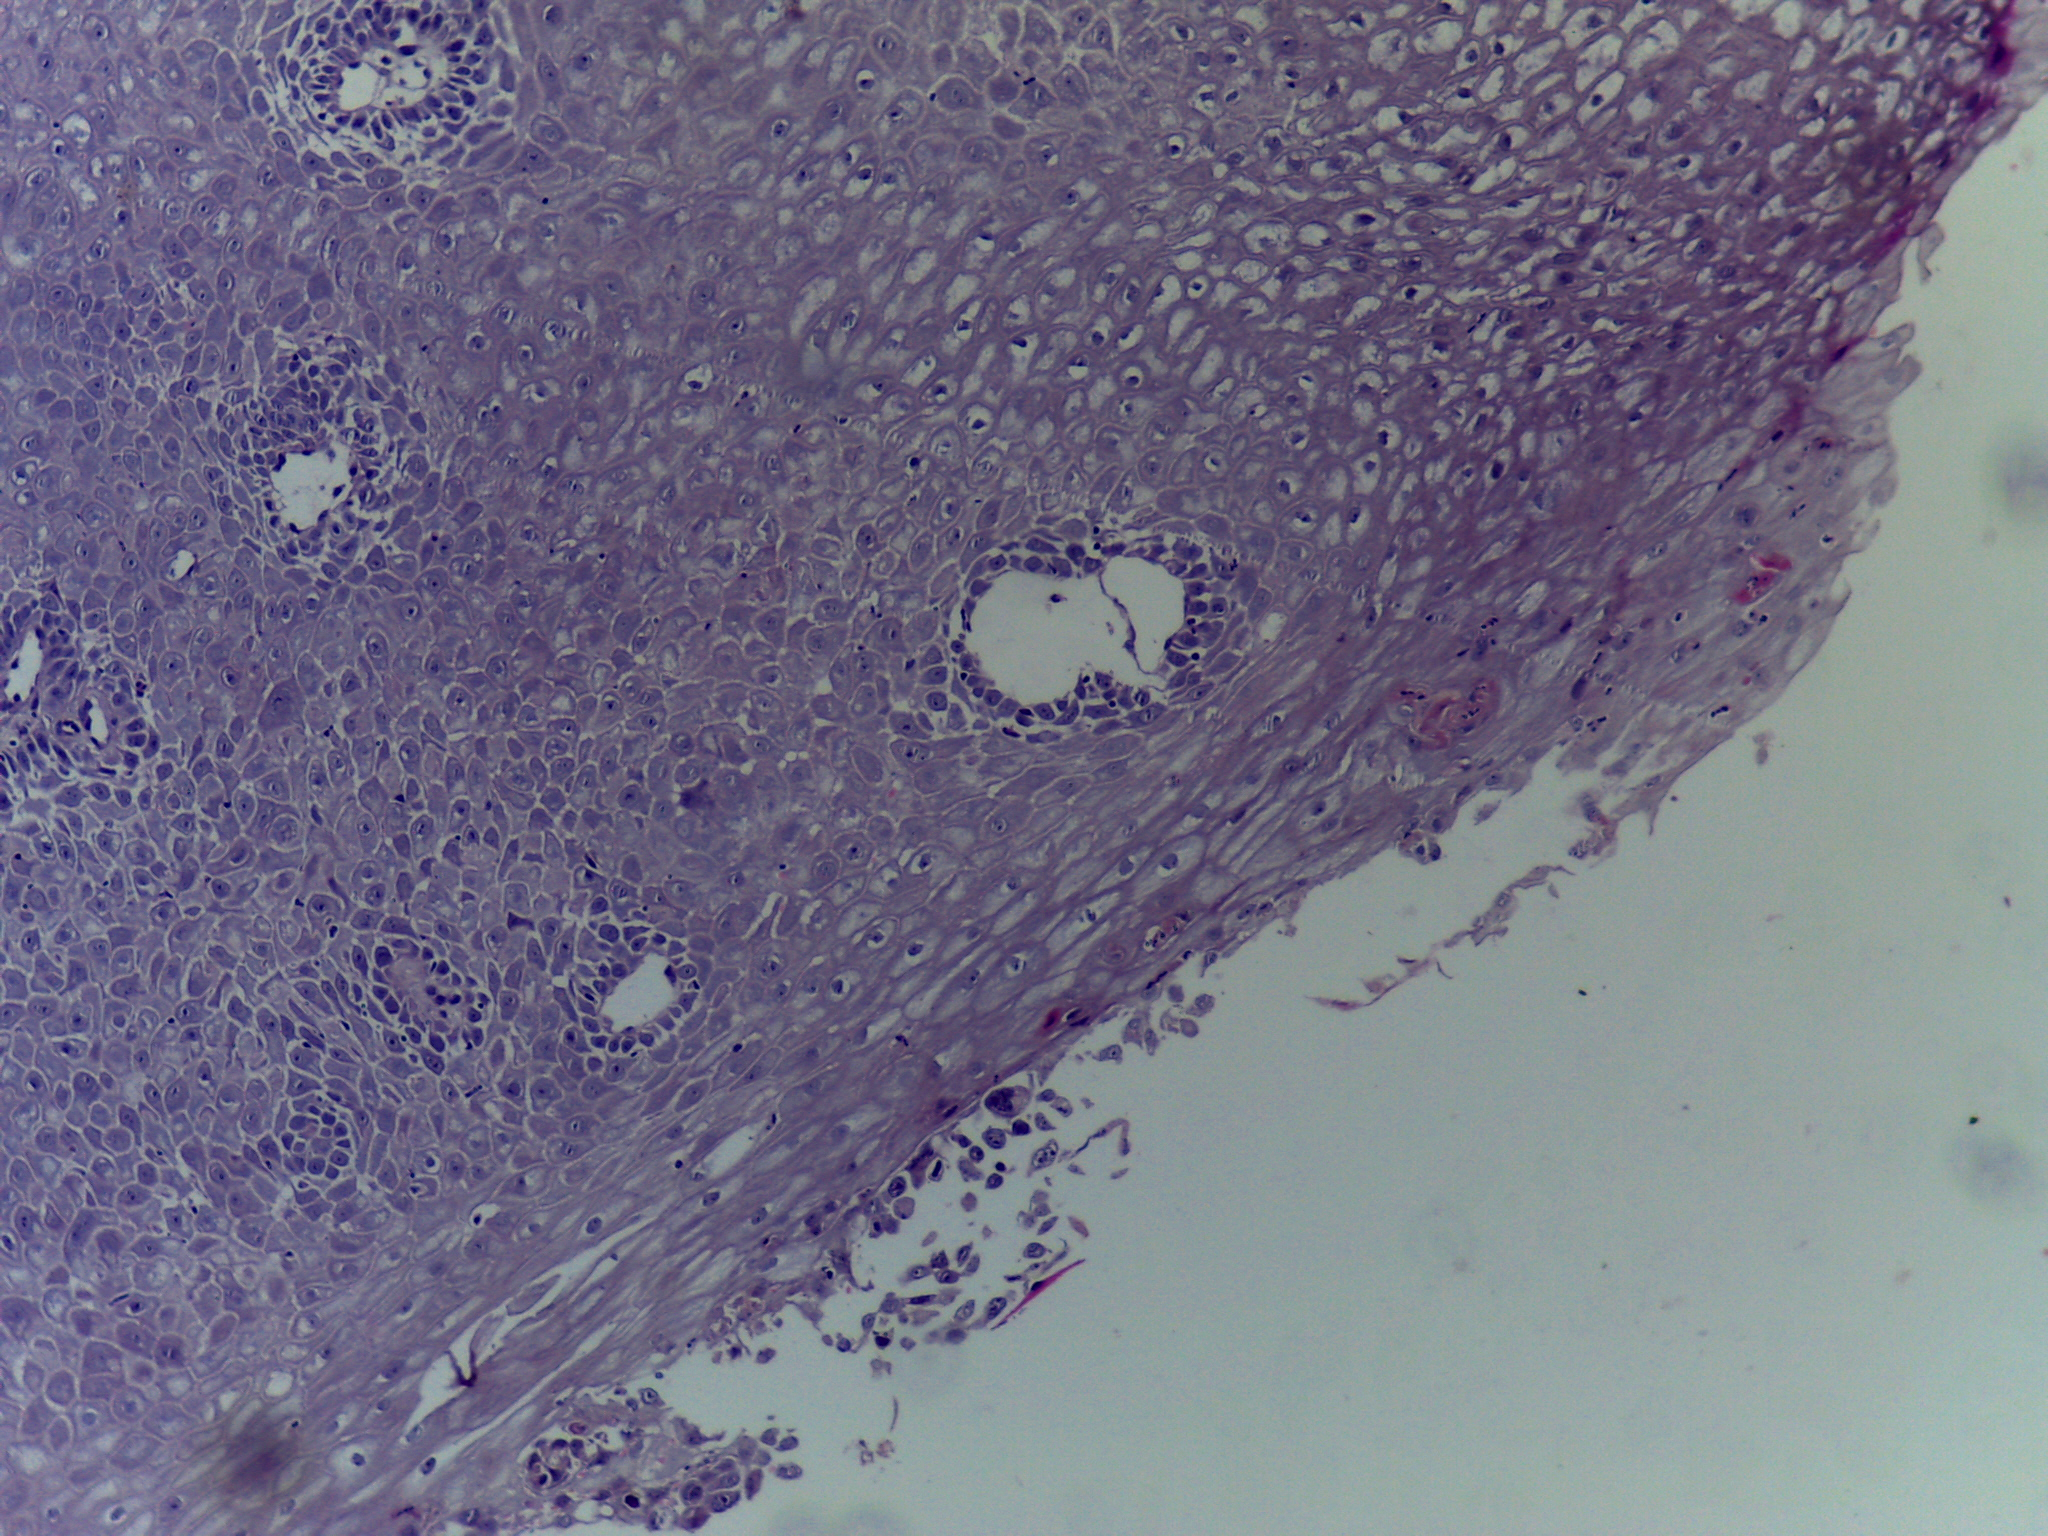
Diagnosis: OSCC